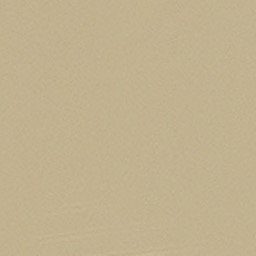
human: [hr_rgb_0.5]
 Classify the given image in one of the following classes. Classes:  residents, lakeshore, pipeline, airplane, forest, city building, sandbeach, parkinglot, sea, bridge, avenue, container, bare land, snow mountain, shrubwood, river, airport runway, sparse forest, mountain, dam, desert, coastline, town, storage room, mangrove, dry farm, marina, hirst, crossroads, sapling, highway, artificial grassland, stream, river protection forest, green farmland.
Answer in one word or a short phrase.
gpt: desert